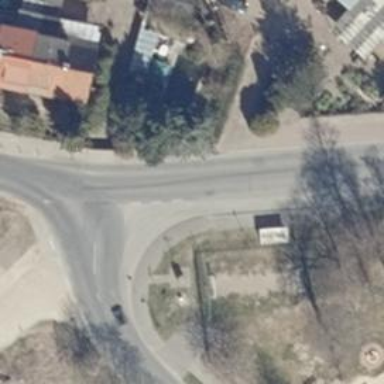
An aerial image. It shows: Sidewalk.